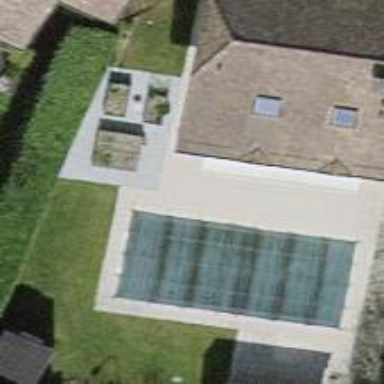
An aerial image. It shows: Garden surrounded by fence.